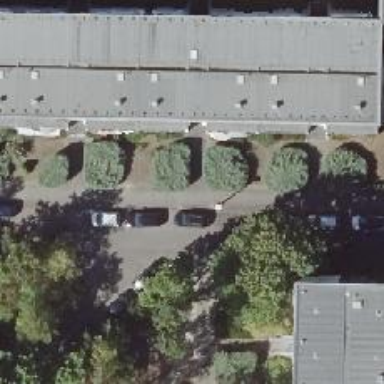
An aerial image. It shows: Asphalt footway.